Question: I couldn't find the project.json file in my project, I create new project and I select empty and then I try to enabling ASP.NET core MVC, but I stuck to find a project.json to add this
'''
"dependencies": {
"Microsoft.NETCore.App": {
"version": "1.0.0",
"type": "platform"
},
"Microsoft.AspNetCore.Diagnostics": "1.0.0",
"Microsoft.AspNetCore.Server.IISIntegration": "1.0.0",
"Microsoft.AspNetCore.Server.Kestrel": "1.0.0",
"Microsoft.Extensions.Logging.Console": "1.0.0",
"Microsoft.AspNetCore.Mvc": "1.0.0"
},
'''
How I get a project.json to add my code into project.json?
BTW I try to study from this tutorial
---

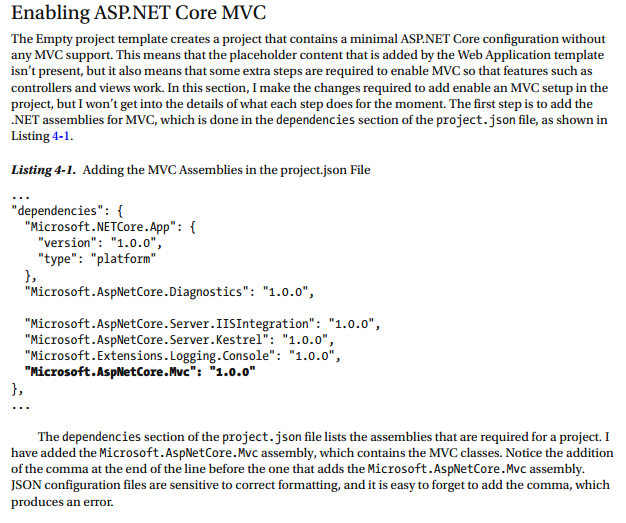
Answer: Visual Studio 2017 does not support project.json files. To install any package (including MVC) to an existing project, you can do one of the following:
1. Install via the NuGet Package Manager UI. In Solution Explorer, right click on "Project > References" and select "Manage NuGet Packages...". From there, you can browse to and install packages, such as the Microsoft.AspNetCore.Mvc package. See https://learn.microsoft.com/en-us/nuget/tools/package-manager-ui for more details. Repeat for all packages except Microsoft.NETCore.App.
2. Install via Package Manager Console. Go to Tools > NuGet Package Manager > Package Manager Console. Then type the command Install-Package Microsoft.AspNetCore.Mvc. See https://learn.microsoft.com/en-us/nuget/tools/package-manager-console for more details. Repeat for all packages except Microsoft.NETCore.App.
3. Finally, you can edit the csproj manually. In Solution Explorer, right click on your project name and go to "Edit (MyProject).csproj...". This will open a text editor where you can add the following code:
'''
<ItemGroup>
<PackageReference Include="Microsoft.AspNetCore.Diagnostics" Version="1.0.0" />
<PackageReference Include="Microsoft.AspNetCore.Server.IISIntegration" Version="1.0.0" />
<PackageReference Include="Microsoft.AspNetCore.Server.Kestrel" Version="1.0.0" />
<PackageReference Include="Microsoft.Extensions.Logging.Console" Version="1.0.0" />
<PackageReference Include="Microsoft.AspNetCore.Mvc" Version="1.0.0" />
</ItemGroup>
'''
All of these are equivalent.